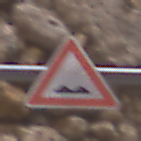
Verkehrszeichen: UnebeneFahrbahn
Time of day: Midday
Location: Outdoor (Urban)
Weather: PartlyCloudy
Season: NotSpecified
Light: Natural